Interaction volume radius: 10 \u00c5
Interaction volume height: 15 \u00c5
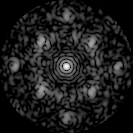
Disorder parameter: 0.53